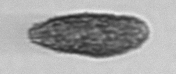
Label: Pseudochattonella_farcimen